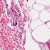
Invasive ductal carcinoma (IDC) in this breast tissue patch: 0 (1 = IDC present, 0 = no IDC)